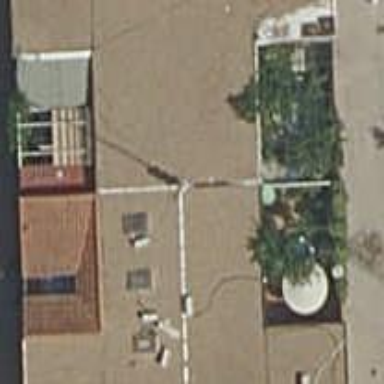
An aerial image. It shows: House with flat roof.